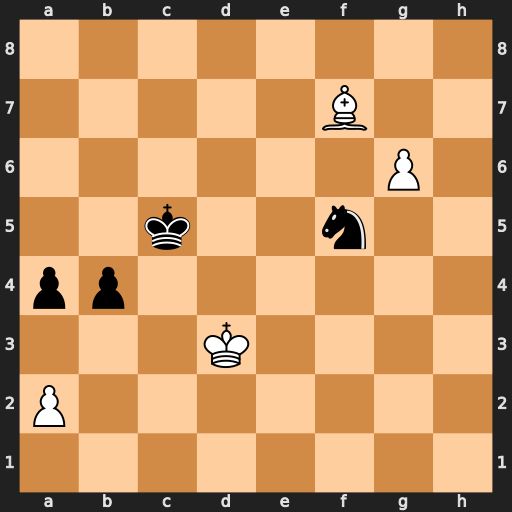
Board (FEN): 8/5B2/6P1/2k2n2/pp6/3K4/P7/8
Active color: w
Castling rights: -
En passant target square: -
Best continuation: Be8 b3 a3 b2 Kc2 b1=R Kxb1